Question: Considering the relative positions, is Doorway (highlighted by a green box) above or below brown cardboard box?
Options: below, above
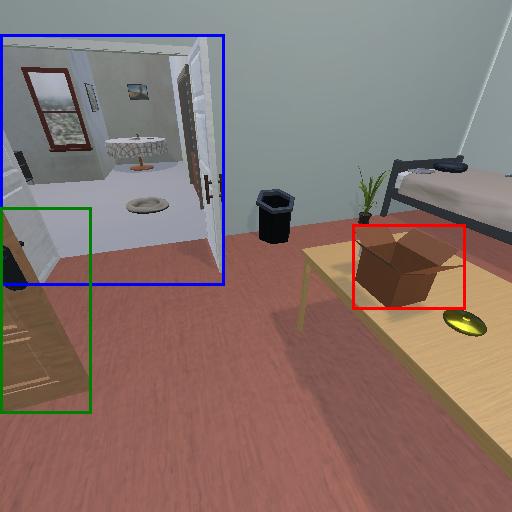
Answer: below